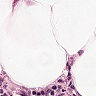
Metastatic tissue present: no